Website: crate-barrel
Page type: account-selection
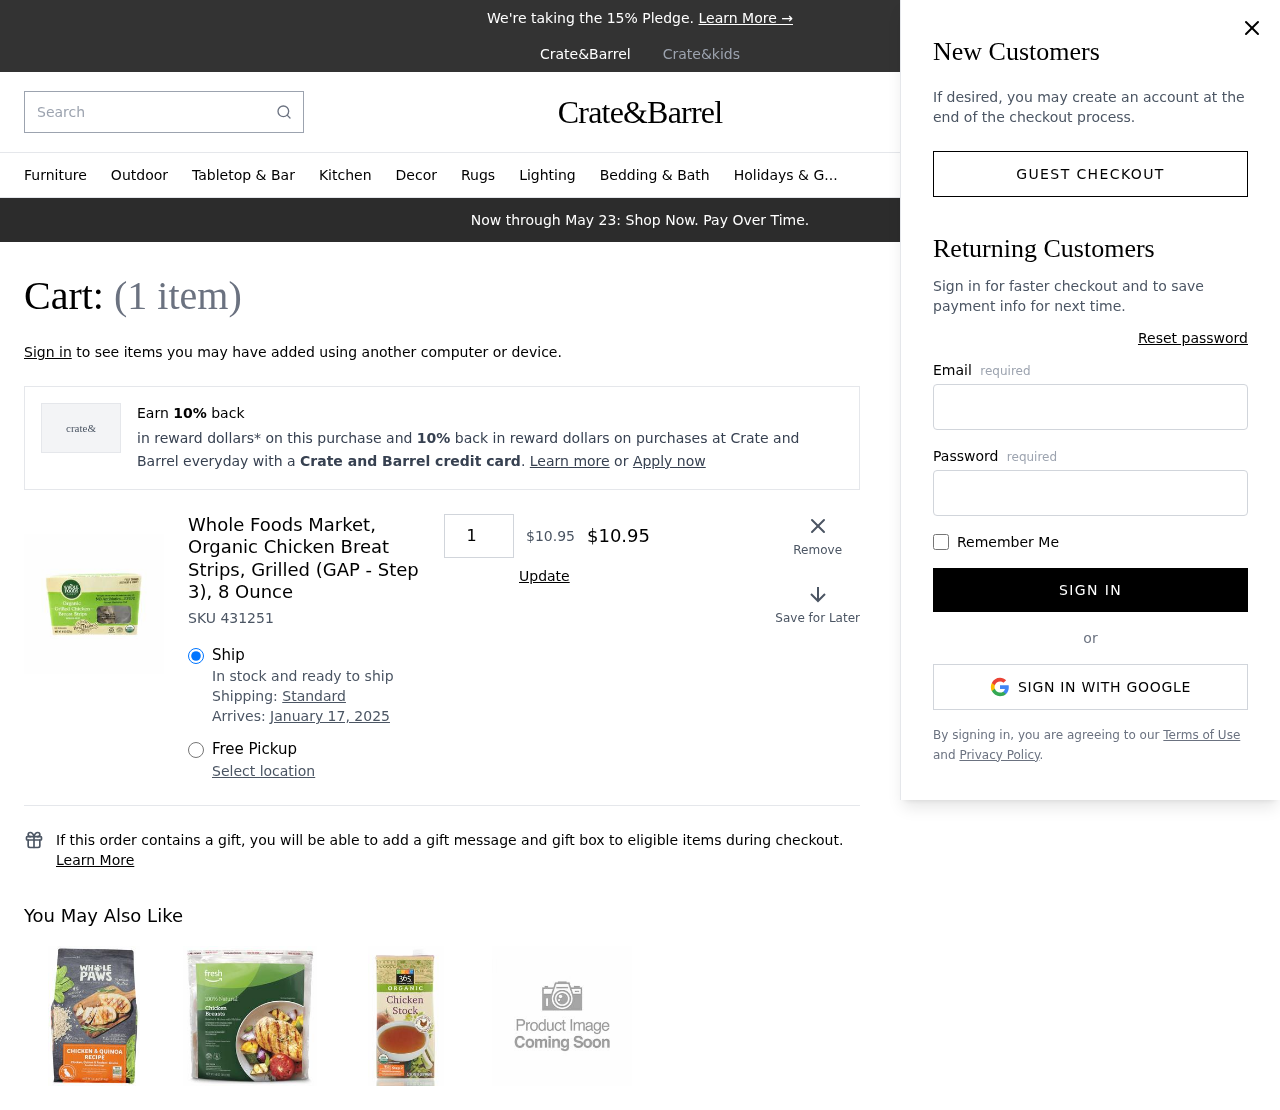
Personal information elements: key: PII_EMAIL
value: apeck@hotmail.com
Product elements: key: PRODUCT1_NAME
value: Whole Foods Market, Organic Chicken Breat Strips, Grilled (GAP - Step 3), 8 Ounce
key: PRODUCT1_PRICE
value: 10.95
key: PRODUCT1_QUANTITY
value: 1
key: PRODUCT1_SKU
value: SKU 431251
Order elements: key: ORDER_NUM_ITEMS
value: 1
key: ORDER_DELIVERY_DATE
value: January 17, 2025
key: ORDER_SUBTOTAL
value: $10.95
Search elements: key: HEADER_SEARCH
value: Search